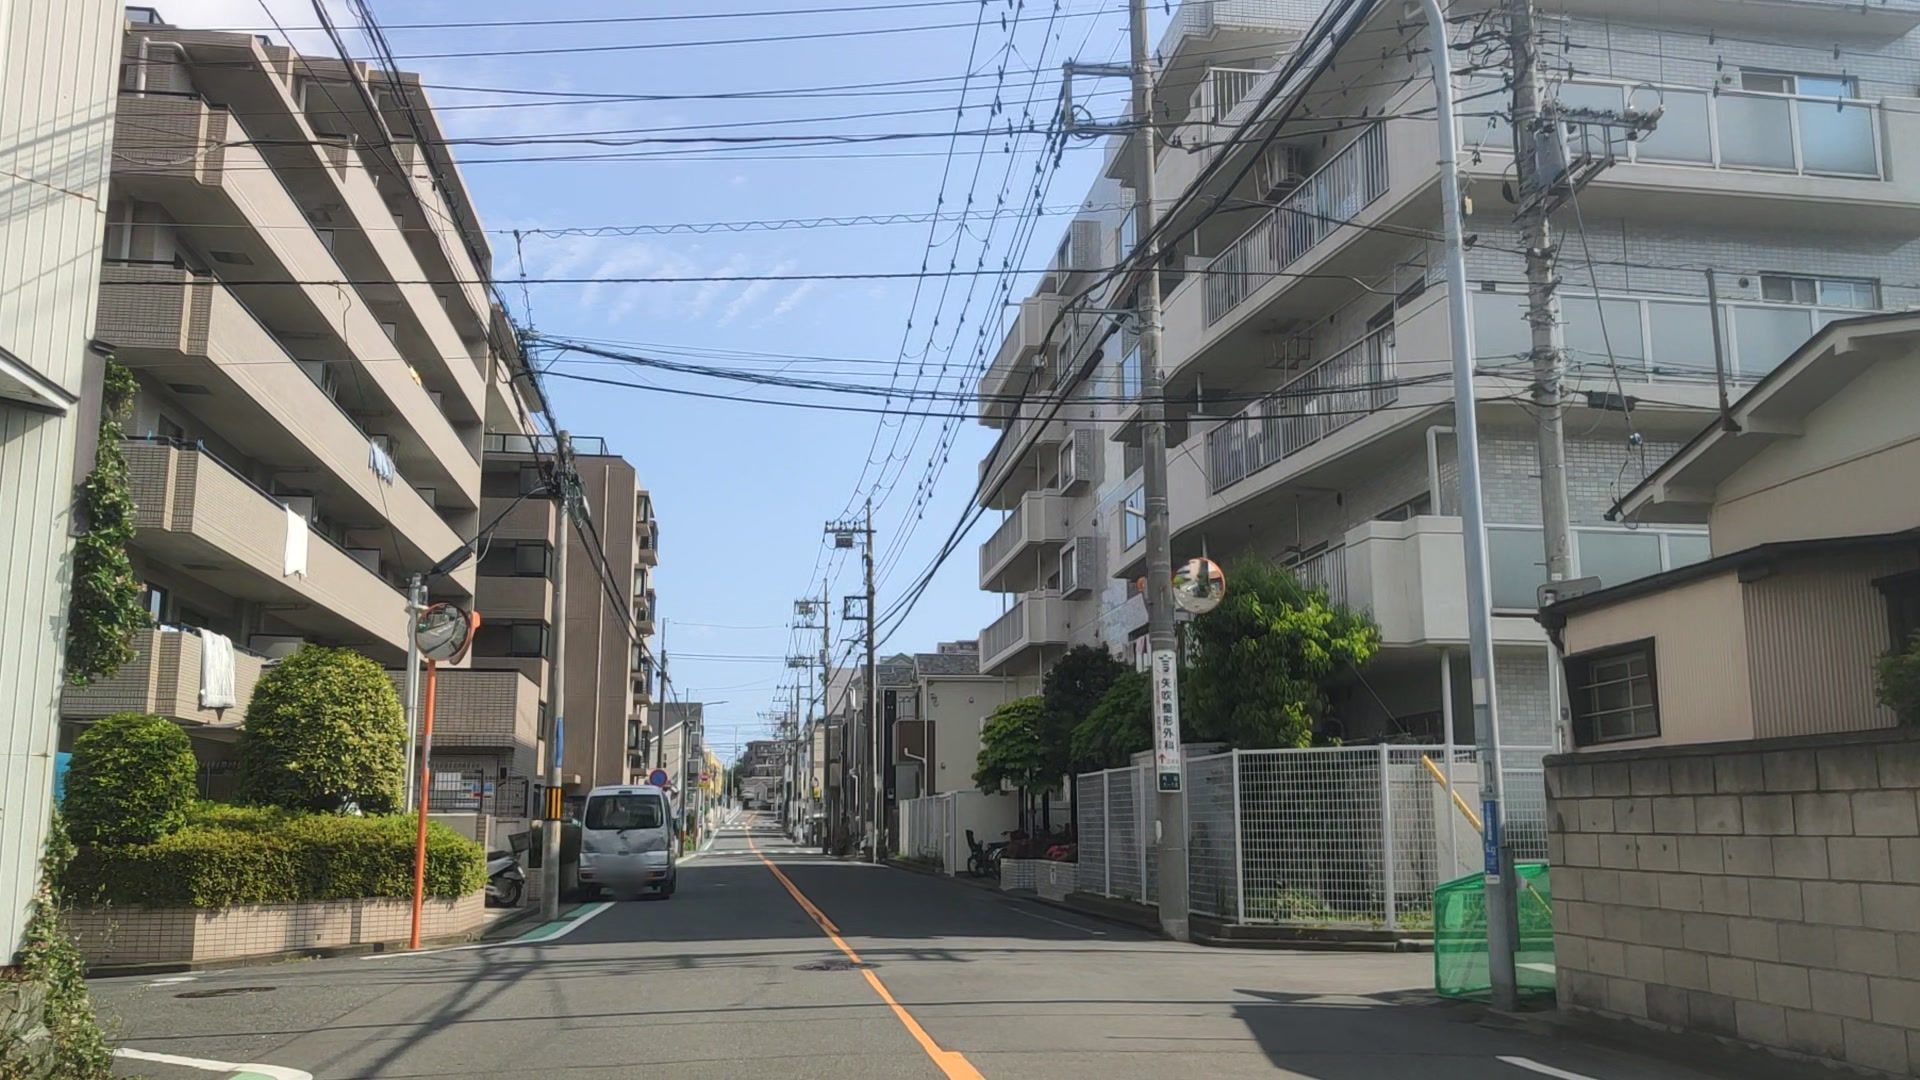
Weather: clear
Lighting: day
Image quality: good
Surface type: driving surface
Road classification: residential
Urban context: urban centre
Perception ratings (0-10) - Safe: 5.77, Lively: 5.9, Beautiful: 6.15, Boring: 4.39, Depressing: 4.81, Wealthy: 5.42